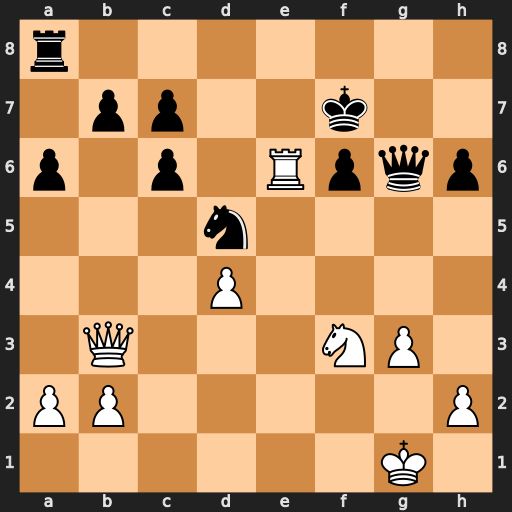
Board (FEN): r7/1pp2k2/p1p1Rpqp/3n4/3P4/1Q3NP1/PP5P/6K1
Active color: w
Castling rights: -
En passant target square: -
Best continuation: Ne5+ fxe5 Rxg6